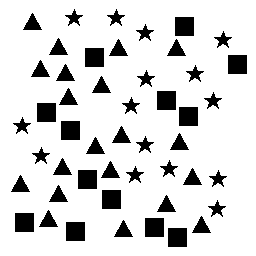
Squares: 13
Triangles: 20
Stars: 15
Total shapes: 48